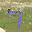
Label: 7